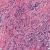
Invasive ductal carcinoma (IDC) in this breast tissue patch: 1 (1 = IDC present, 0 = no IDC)